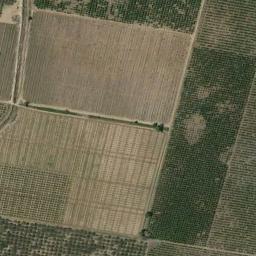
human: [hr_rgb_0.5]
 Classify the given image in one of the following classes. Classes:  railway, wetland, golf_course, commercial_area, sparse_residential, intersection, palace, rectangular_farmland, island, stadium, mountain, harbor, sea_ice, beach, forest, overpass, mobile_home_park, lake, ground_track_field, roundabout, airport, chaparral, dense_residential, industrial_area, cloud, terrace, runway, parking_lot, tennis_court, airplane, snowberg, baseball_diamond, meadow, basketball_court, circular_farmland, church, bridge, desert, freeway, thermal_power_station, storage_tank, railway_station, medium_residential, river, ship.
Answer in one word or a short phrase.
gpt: rectangular_farmland